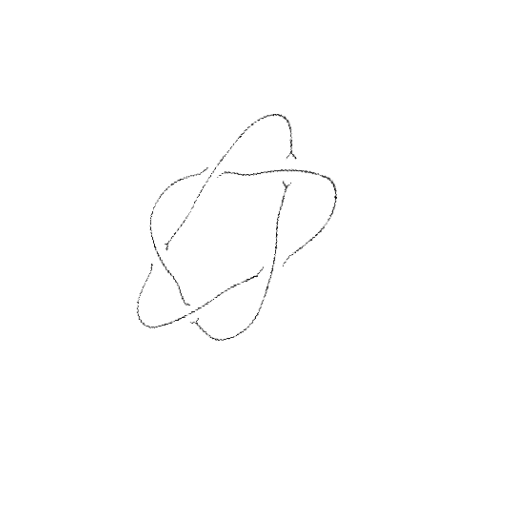
Crossing number: 5